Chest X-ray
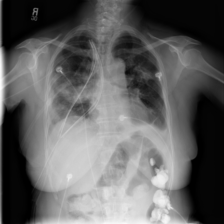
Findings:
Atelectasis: negative
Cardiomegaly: negative
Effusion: negative
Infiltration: negative
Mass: negative
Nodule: negative
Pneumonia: negative
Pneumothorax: negative
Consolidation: negative
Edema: negative
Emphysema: negative
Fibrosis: negative
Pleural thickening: negative
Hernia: negative